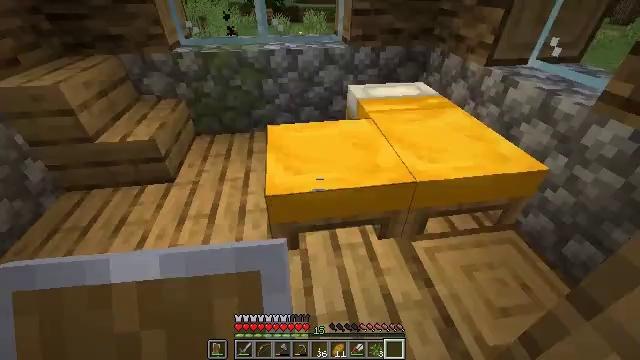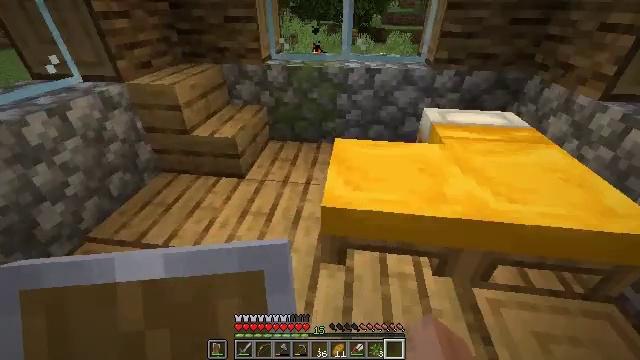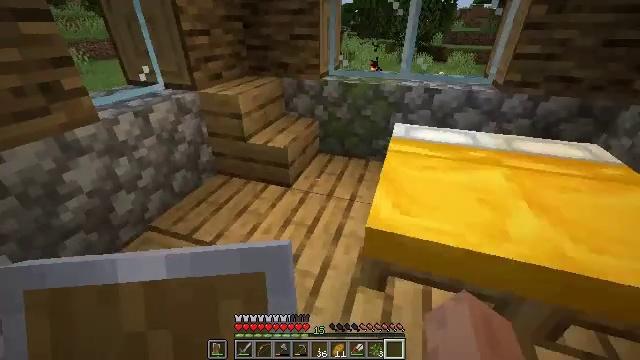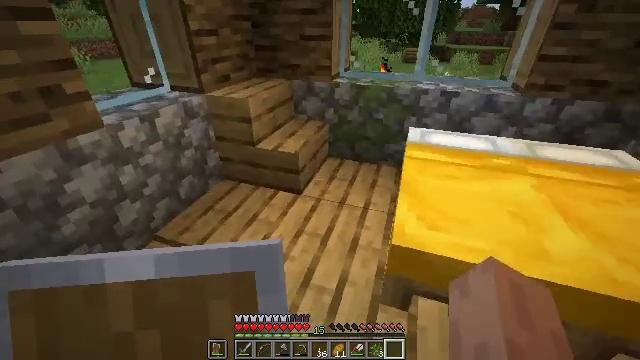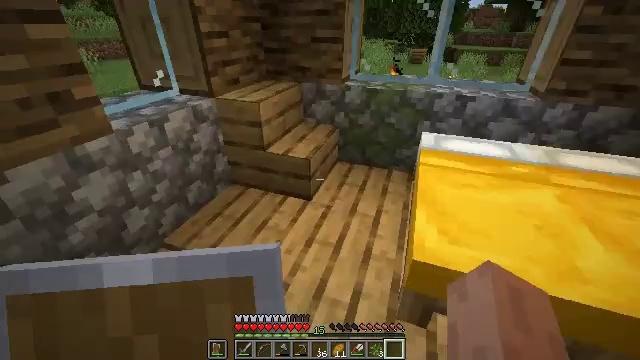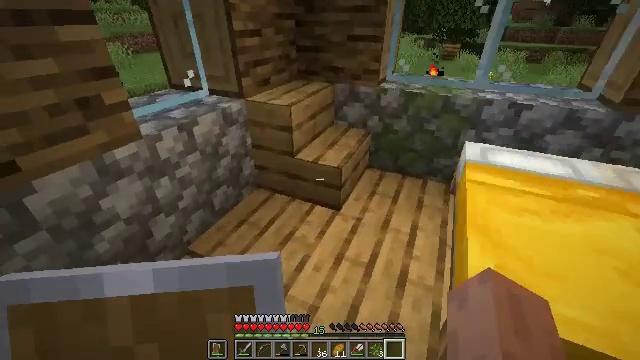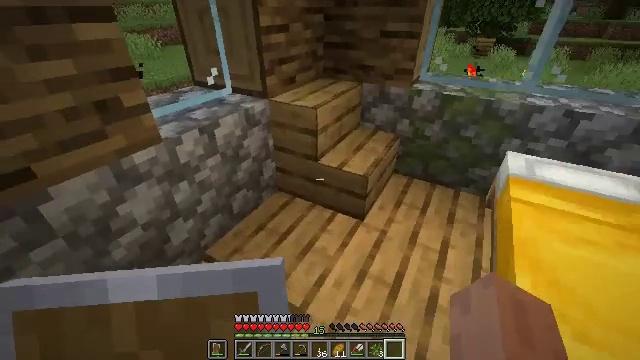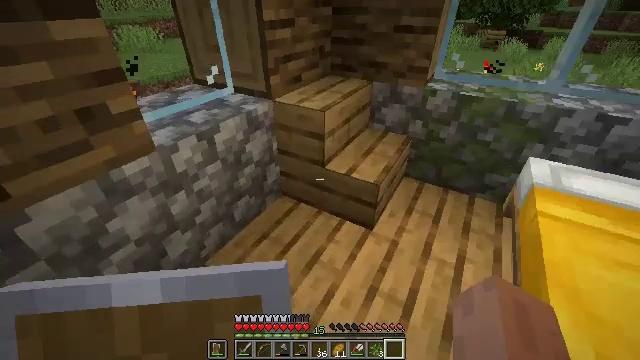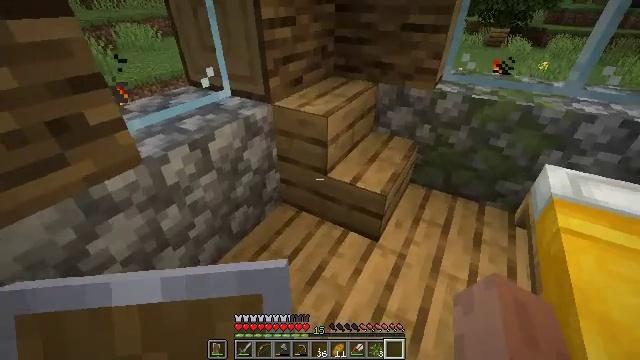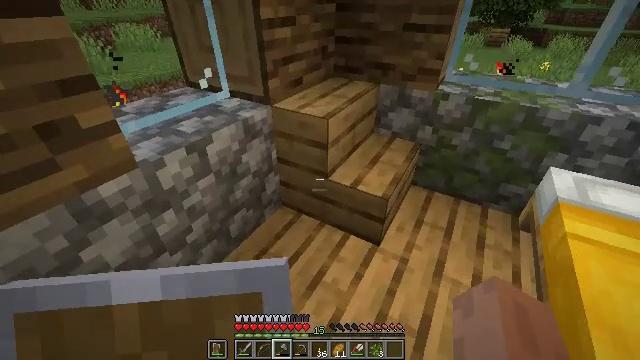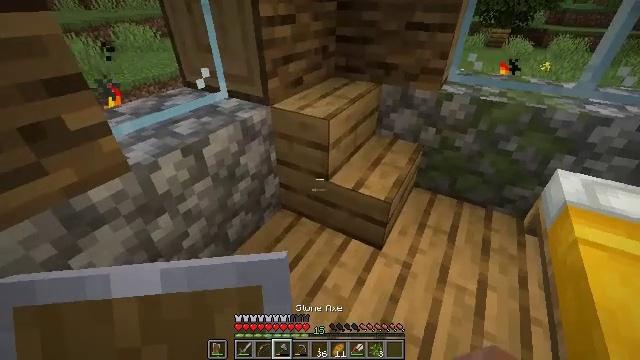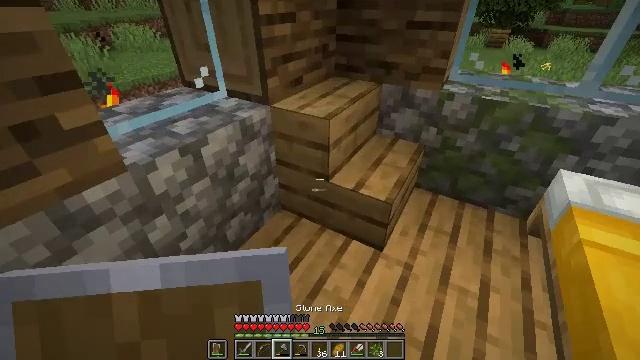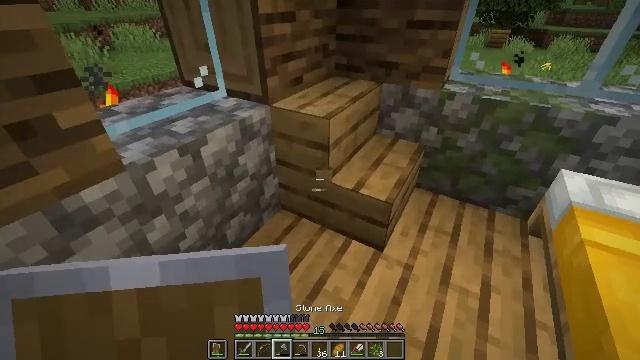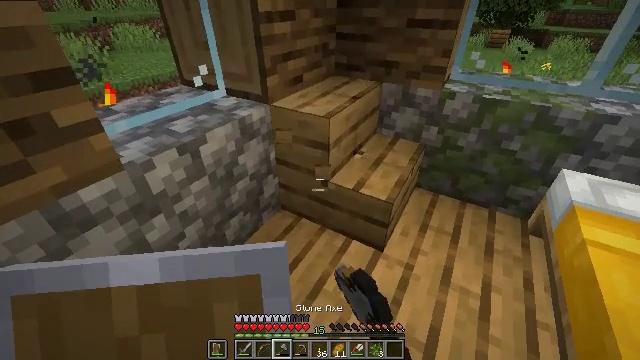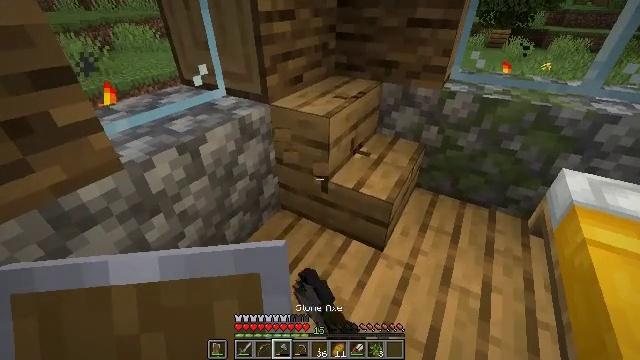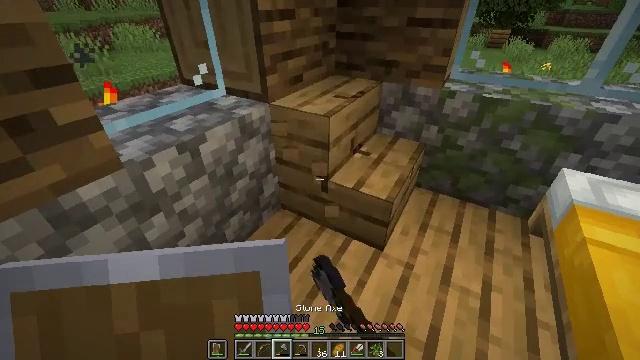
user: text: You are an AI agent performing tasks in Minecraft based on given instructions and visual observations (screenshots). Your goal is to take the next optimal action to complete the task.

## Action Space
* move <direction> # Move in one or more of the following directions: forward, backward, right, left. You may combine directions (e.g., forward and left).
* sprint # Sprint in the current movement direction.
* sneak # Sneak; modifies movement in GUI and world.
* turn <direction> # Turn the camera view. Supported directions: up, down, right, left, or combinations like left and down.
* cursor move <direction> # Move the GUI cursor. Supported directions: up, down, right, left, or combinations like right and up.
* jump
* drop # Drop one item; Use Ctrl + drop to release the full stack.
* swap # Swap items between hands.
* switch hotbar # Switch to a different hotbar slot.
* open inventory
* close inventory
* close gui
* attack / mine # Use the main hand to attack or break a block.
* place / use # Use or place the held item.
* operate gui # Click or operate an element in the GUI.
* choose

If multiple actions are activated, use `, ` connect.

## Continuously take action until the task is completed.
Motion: motion action
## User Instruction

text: Remove the oak stairs to repurpose them.
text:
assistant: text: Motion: turn left and up
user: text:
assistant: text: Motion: move forward and move left, turn left and up
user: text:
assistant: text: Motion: move forward and move left
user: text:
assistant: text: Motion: move forward and move left
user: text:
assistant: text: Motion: move forward, turn left
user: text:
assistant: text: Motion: move forward, turn left and down
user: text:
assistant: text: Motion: move forward, turn down
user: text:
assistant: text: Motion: no_op
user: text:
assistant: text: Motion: switch to hotbar 3
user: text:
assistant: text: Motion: switch to hotbar 3
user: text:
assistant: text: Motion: no_op
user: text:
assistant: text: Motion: attack / mine
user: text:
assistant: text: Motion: attack / mine
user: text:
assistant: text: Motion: attack / mine
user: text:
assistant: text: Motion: attack / mine
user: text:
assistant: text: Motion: attack / mine
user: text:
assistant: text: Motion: attack / mine
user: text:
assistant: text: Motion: attack / mine
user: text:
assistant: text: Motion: attack / mine
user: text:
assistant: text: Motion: attack / mine
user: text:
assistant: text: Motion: attack / mine
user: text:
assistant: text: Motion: attack / mine
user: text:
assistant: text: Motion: attack / mine
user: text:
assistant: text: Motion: attack / mine
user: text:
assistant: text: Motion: attack / mine
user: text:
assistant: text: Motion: attack / mine
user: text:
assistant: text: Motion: attack / mine
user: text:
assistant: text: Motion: attack / mine
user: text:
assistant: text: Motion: attack / mine
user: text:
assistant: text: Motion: attack / mine